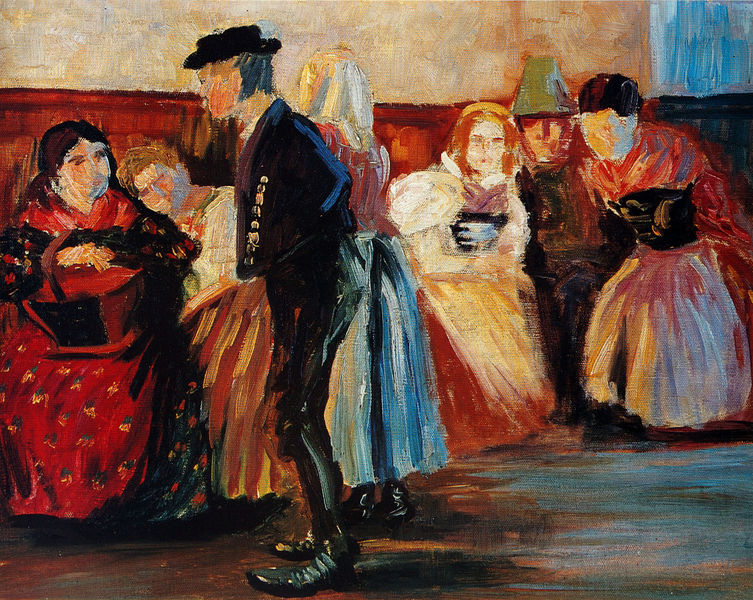
Titel: Dachauer Bauernkirta
Künstler: Ferdinand von Mirwald
Institution: (Privatbesitz)
Schlagwörter: blau, gruppe, mann, schatten, weiß, frauen, gelb, grün, impressionismus, menschen, mädchen, sitzen, bewegung, blumen, braun, bunt, fenster, frau, grau, haar, holz, hut, hüte, kleid, kleider, köpfe, lampe, licht, männer, nase, ohr, orange, raum, reden, schwarz, türkis, zimmer, rot, tuch, fest, gespräch, muster, rock, tanz, gesichter, hose, jacke, wand, alte, arm, arme, augen, falten, gesicht, halten, mensch, stehen, vorhang, pastos, boden, haare, stoff, tücher, tanzen, knopf, puffärmel, bauern, henkel, beine, hellblau, schürze, taille, bein, mieder, röcke, schuhe, studie, bäuerin, schürzen, flächen, lila, violett, linien, dielen, drehen, kopftuch, gestreift, streifen, korb, stube, schoß, warten, knöpfe, revers, dünn, striche, bauer, punkte, rothaarig, alter, blumenmuster, bayern, abzeichen, orden, valentin, österreich, tracht, muff, leder, wams, trachten, impressionimus, hochzeit, anlehnen, lederhose, milieustudie, gamaschen, tradition, bäuerlich, zuhören, milieu, arma, mägde, skizzenhaft, stifel, aufforderung, fauen, heiratsantrag, lumschlagtuch, pinselspur, schwätzen, spachteln, tuscheln, umschlagtuch